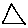
Label: triangle